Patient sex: F
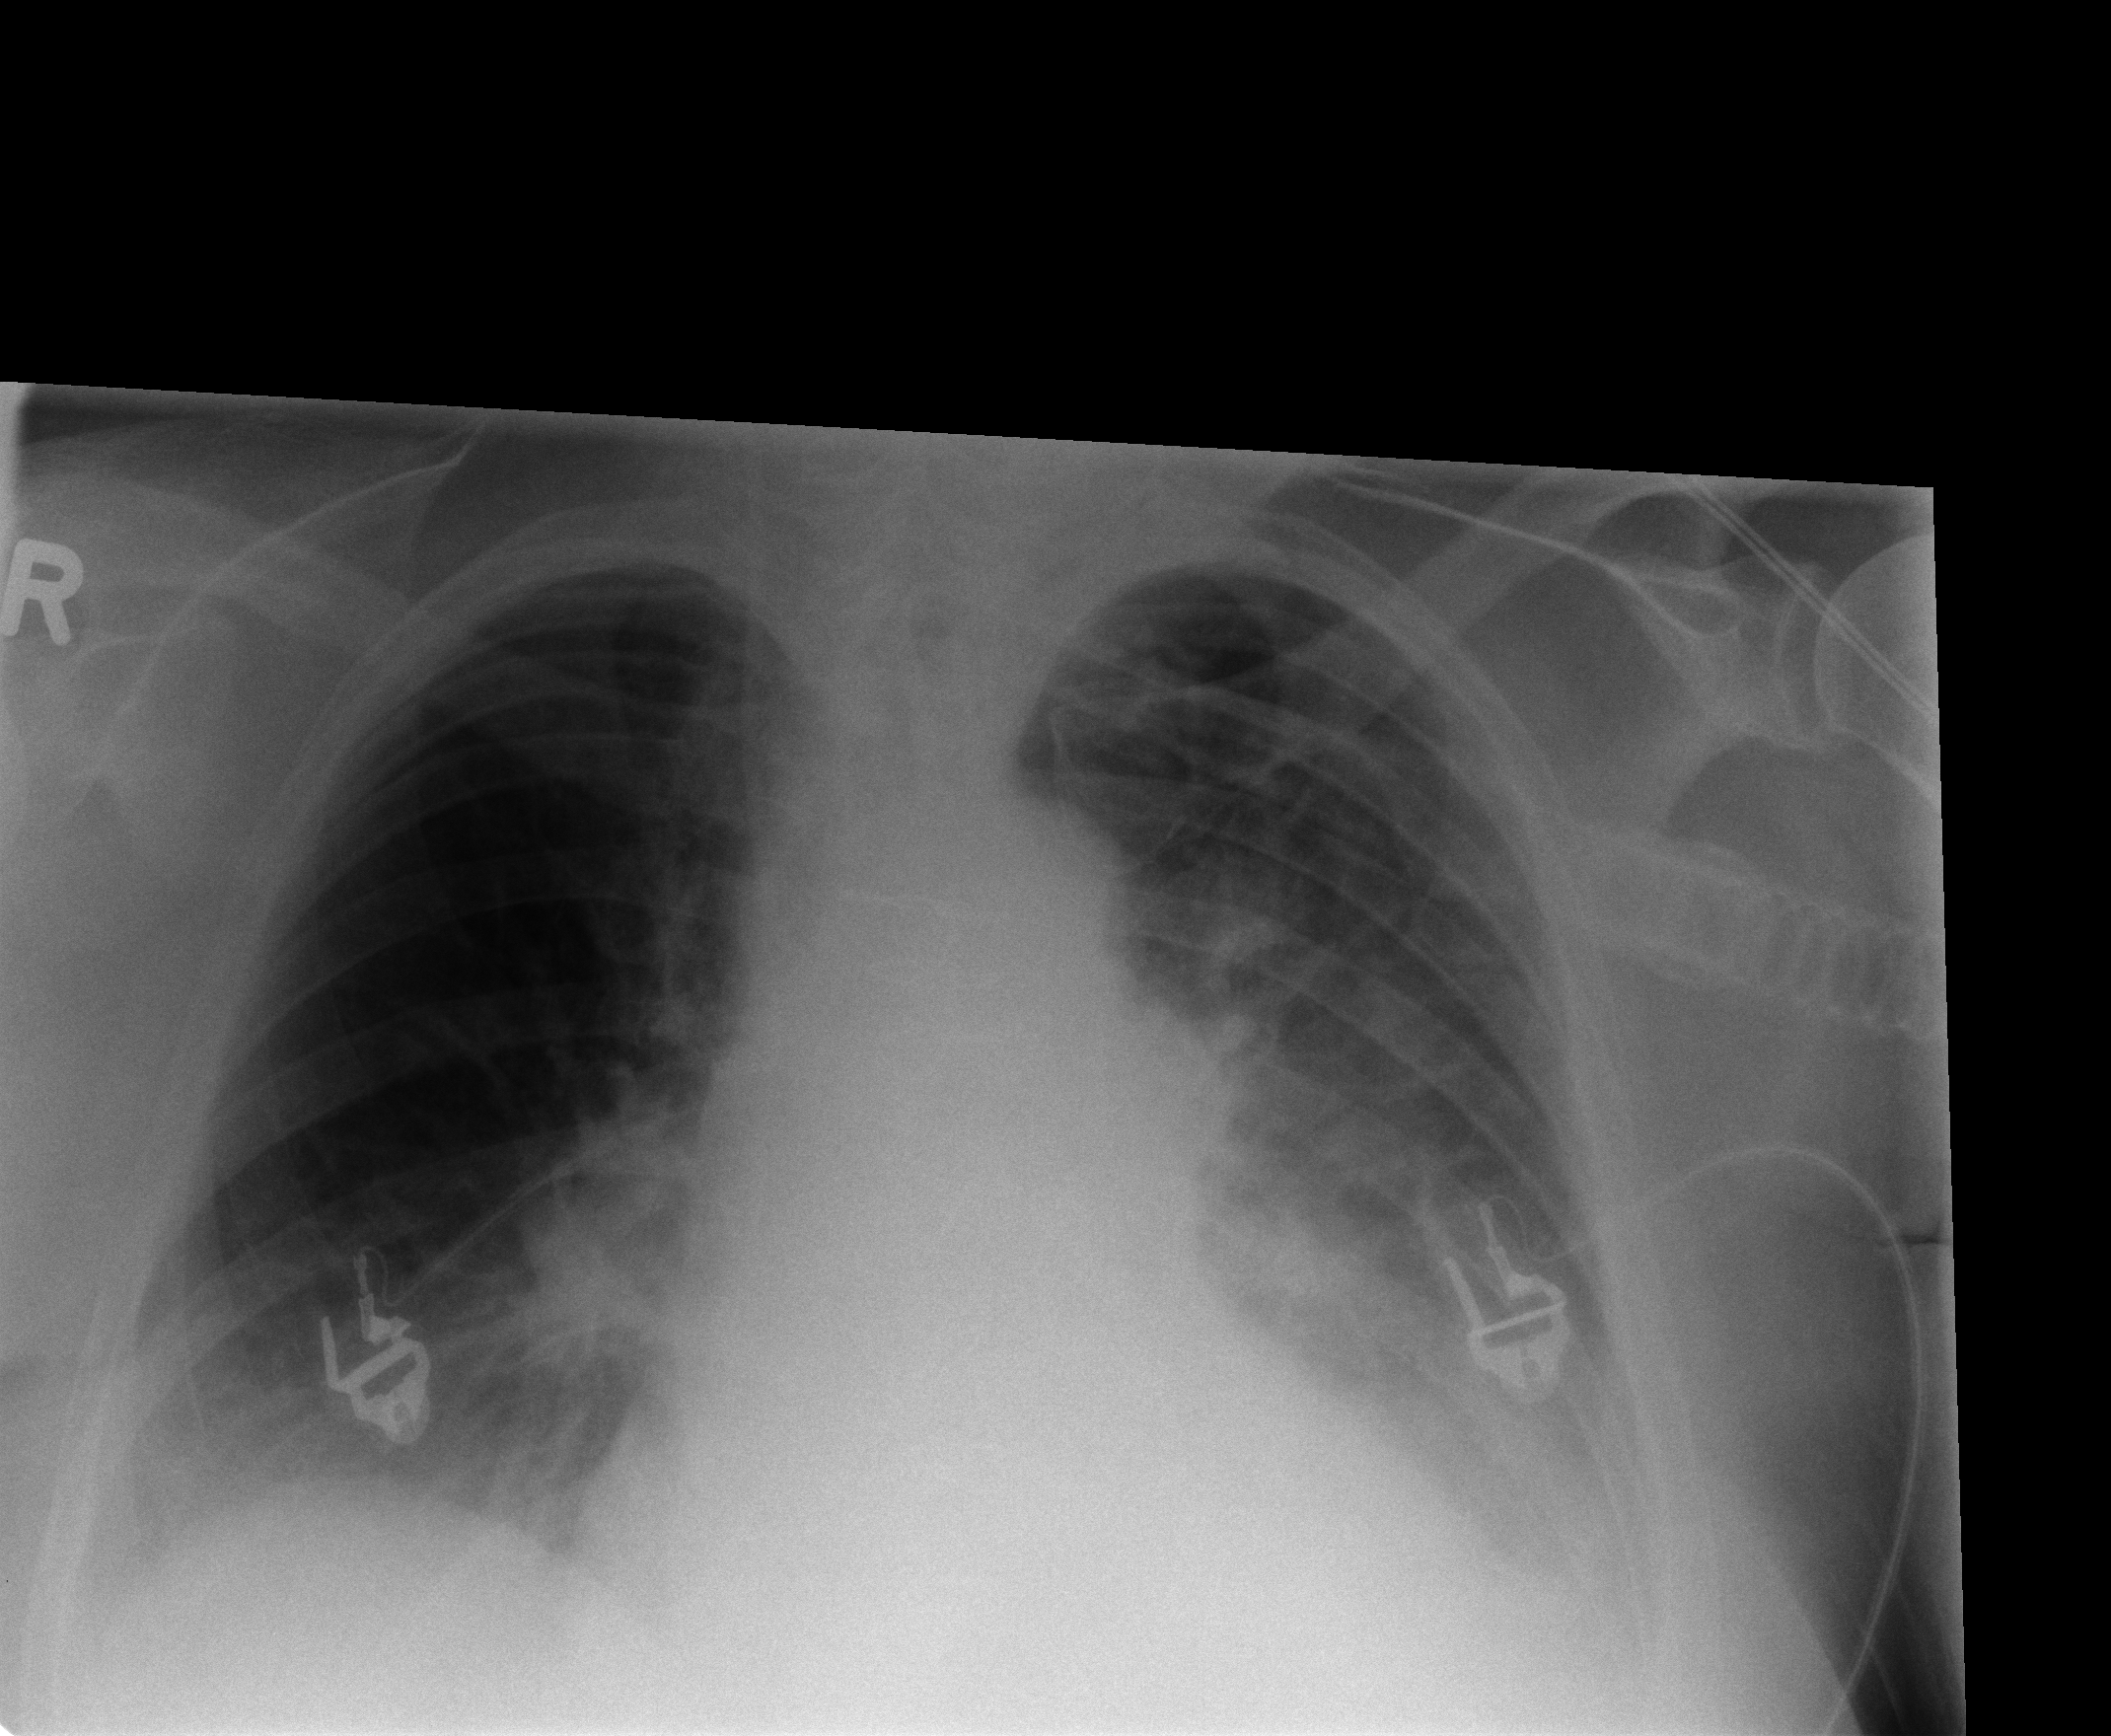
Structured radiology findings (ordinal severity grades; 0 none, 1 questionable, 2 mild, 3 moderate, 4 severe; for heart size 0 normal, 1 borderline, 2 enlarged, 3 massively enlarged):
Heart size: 2
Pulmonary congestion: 2
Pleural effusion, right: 1
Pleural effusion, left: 1
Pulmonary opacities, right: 0
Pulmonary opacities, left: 2
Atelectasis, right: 1
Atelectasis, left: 2